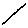
Label: line